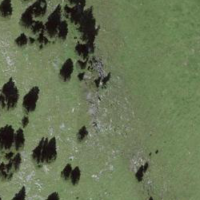
EUNIS habitat code: 26
Species observed at this site:
Geum rivale